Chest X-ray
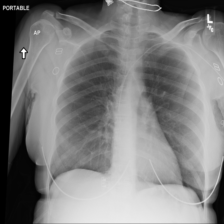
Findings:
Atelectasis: negative
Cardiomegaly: negative
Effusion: negative
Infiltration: negative
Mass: negative
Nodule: negative
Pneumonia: negative
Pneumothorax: negative
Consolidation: negative
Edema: negative
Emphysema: negative
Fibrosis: negative
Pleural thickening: negative
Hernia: negative